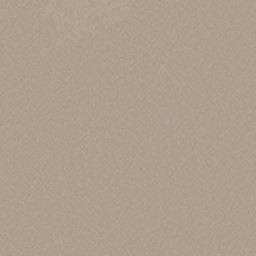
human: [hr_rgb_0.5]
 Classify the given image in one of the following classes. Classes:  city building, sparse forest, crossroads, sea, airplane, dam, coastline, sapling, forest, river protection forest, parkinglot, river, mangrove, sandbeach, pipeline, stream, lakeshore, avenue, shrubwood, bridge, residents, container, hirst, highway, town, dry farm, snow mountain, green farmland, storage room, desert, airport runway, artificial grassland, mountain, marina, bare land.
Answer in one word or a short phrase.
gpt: desert